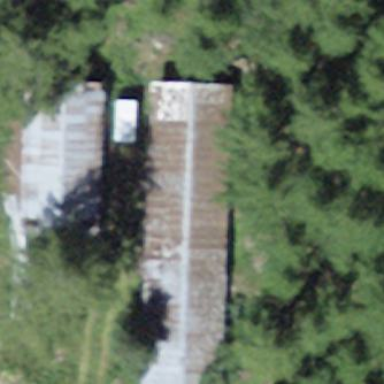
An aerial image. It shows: Shed.